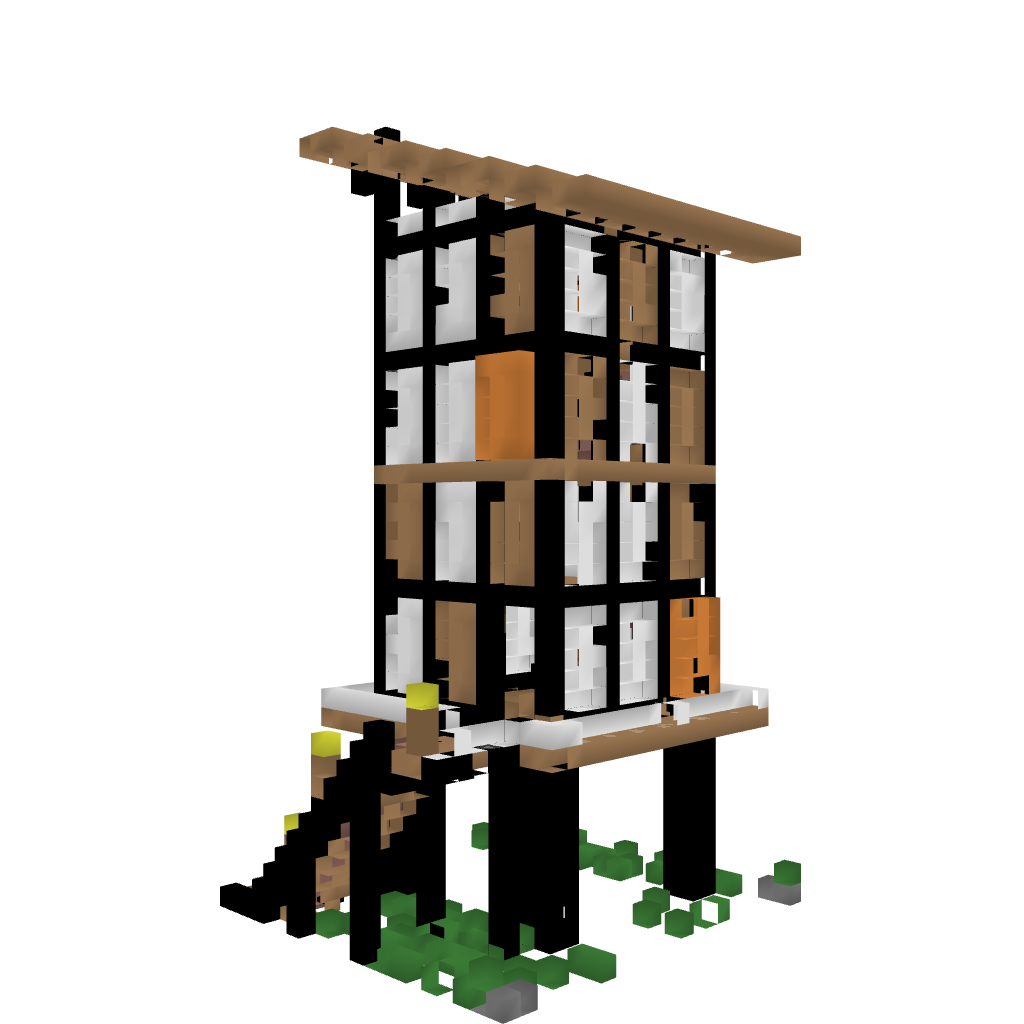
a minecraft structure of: High Stand Modern House high quality